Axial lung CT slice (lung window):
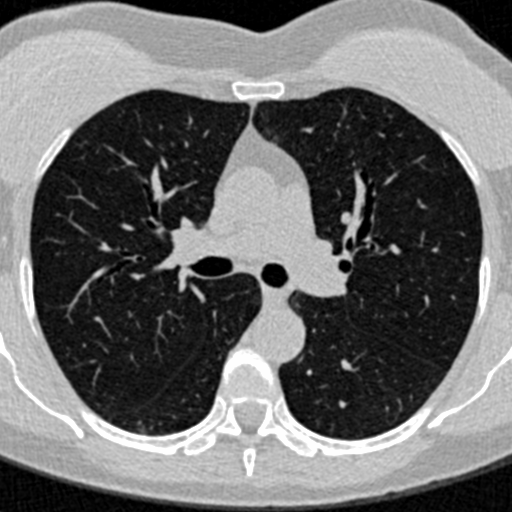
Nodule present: no